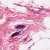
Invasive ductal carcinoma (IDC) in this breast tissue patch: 0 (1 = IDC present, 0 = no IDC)